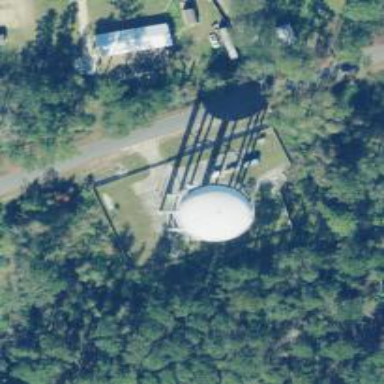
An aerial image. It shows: Water tower that is man-made.